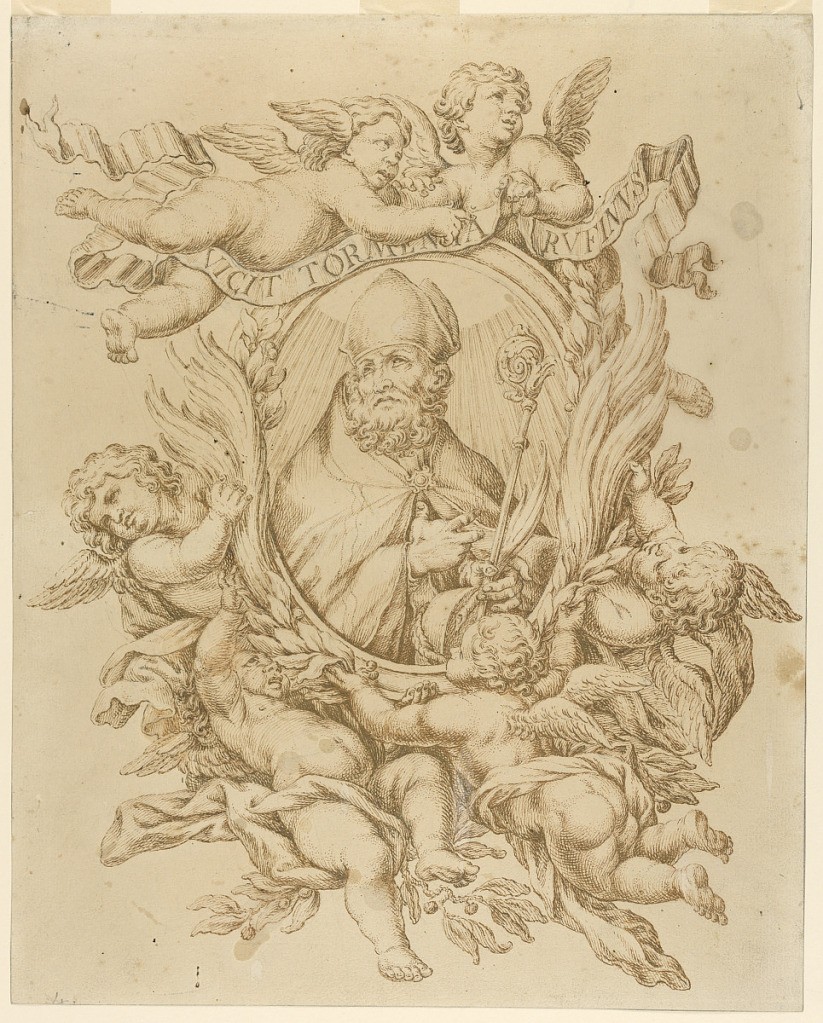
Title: Angels with a Medallion Representing the Martyred Bishop St. Rufinus
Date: mid- 17th century
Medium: Pen and ink, black chalk on paper
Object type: Drawing
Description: Four figures of flying angels support a medallion at center from the bottom. Two angels above the medallion hold a paper scroll showing the inscription: VICIT TORMENTA RVFINVS; within the medallion is a half-figure of the bishop Saint Rufinus, shown in pontificalibus (wearing a bisop's vestments).